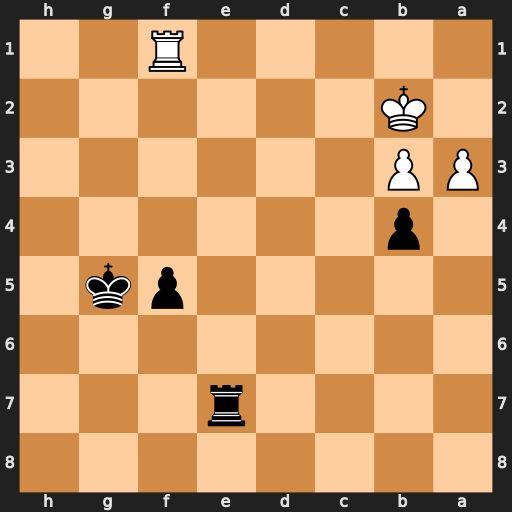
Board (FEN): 8/4r3/8/5pk1/1p6/PP6/1K6/5R2
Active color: b
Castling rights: -
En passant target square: -
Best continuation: Re2+ Ka1 bxa3